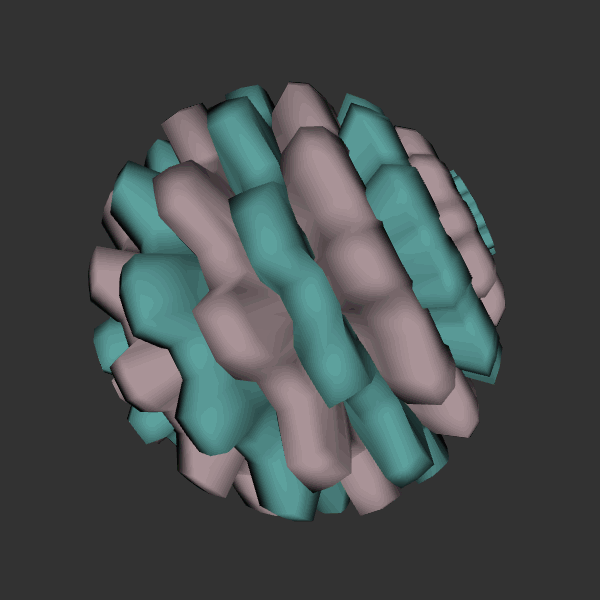
Background: dark